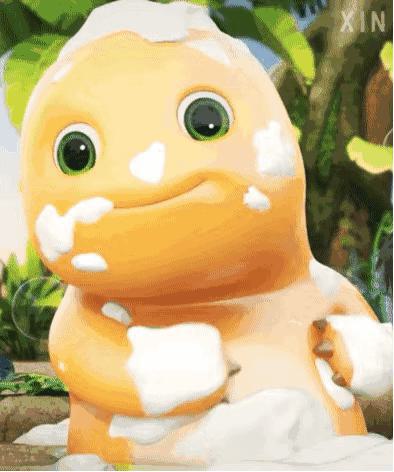
Label: nailong